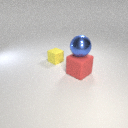
small yellow rubber cube behind large red rubber cube